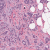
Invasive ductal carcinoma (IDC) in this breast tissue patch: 1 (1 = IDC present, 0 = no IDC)